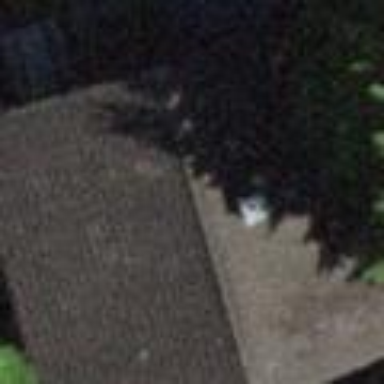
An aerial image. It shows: Detached building with gabled roof.